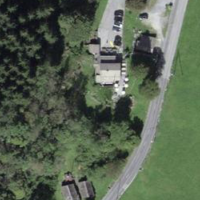
EUNIS habitat code: 24
Species observed at this site:
Juglans regia